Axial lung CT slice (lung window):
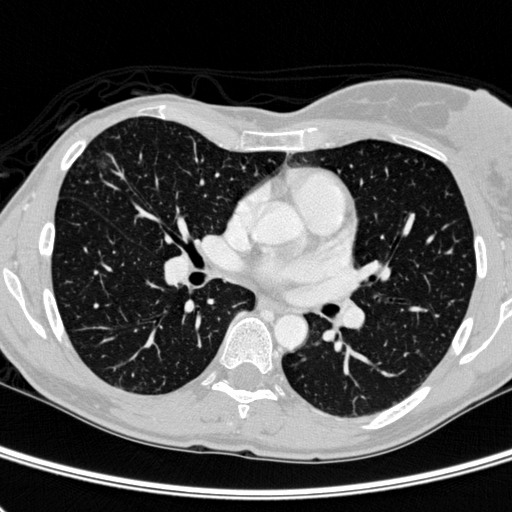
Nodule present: no